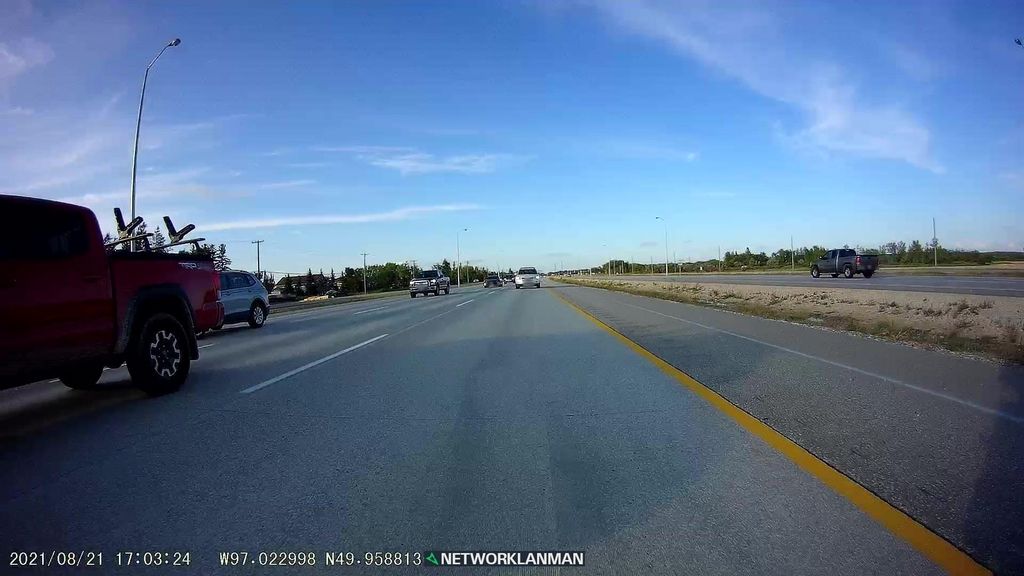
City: winnipeg